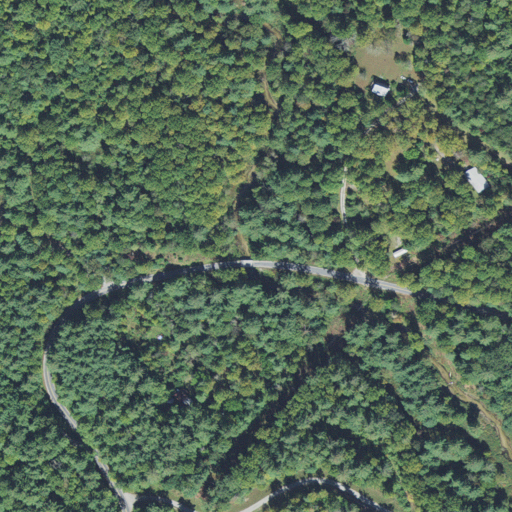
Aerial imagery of valley in North Carolina named Whiteside Cove containing mixed forest, deciduous forest, open development, evergreen forest, and low intensity development